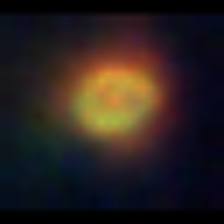
Taxon: NanoPlankton
Group: Other